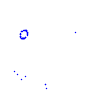
Particle: proton